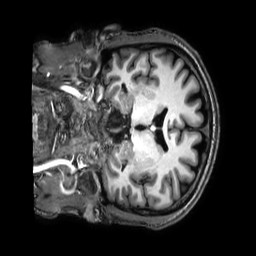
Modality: T1w
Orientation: coronal
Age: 41
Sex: male
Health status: healthy
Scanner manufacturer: philips
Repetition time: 0.009 s
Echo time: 0.004 s